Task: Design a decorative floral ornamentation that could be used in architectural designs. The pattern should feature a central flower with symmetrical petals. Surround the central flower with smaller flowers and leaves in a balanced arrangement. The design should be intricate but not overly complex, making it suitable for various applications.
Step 897:
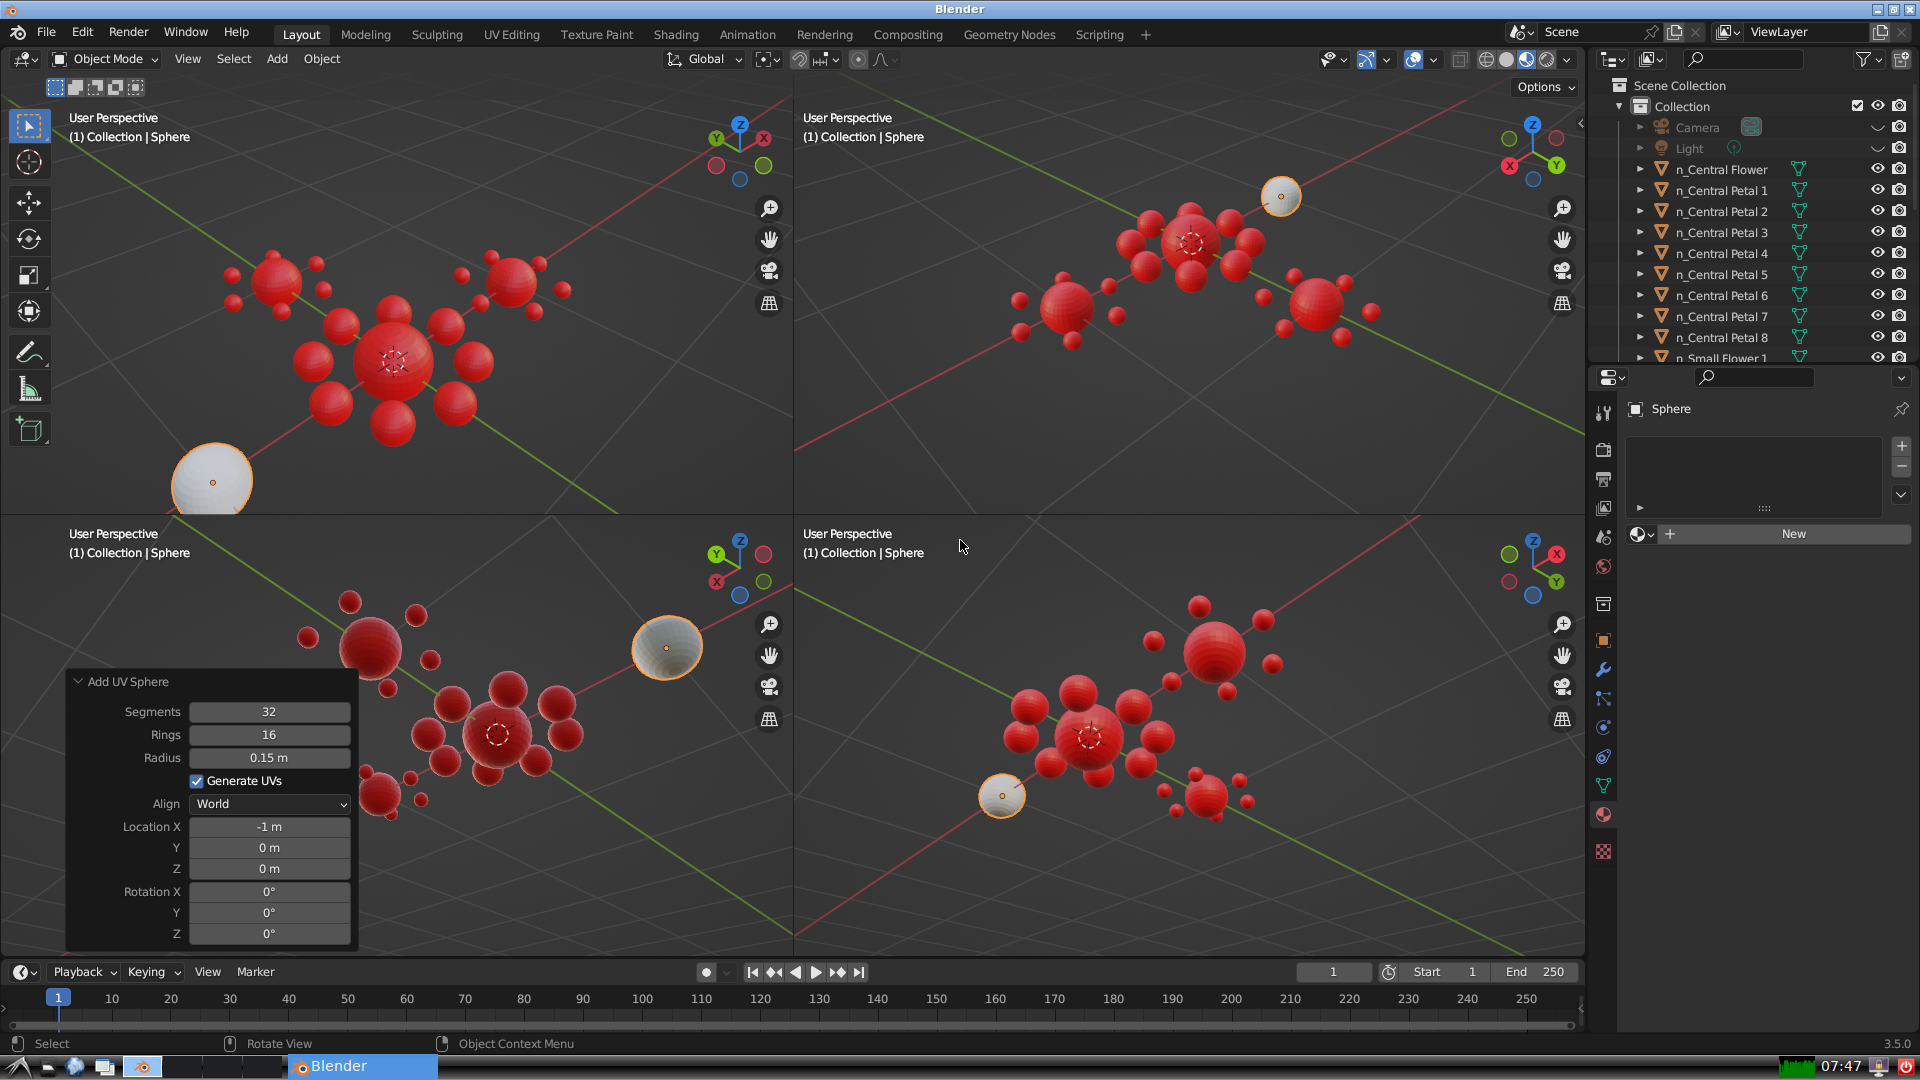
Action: {"key_press": ['Ctrl, Home']}